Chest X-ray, AP view. Patient: 73 years old, sex F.
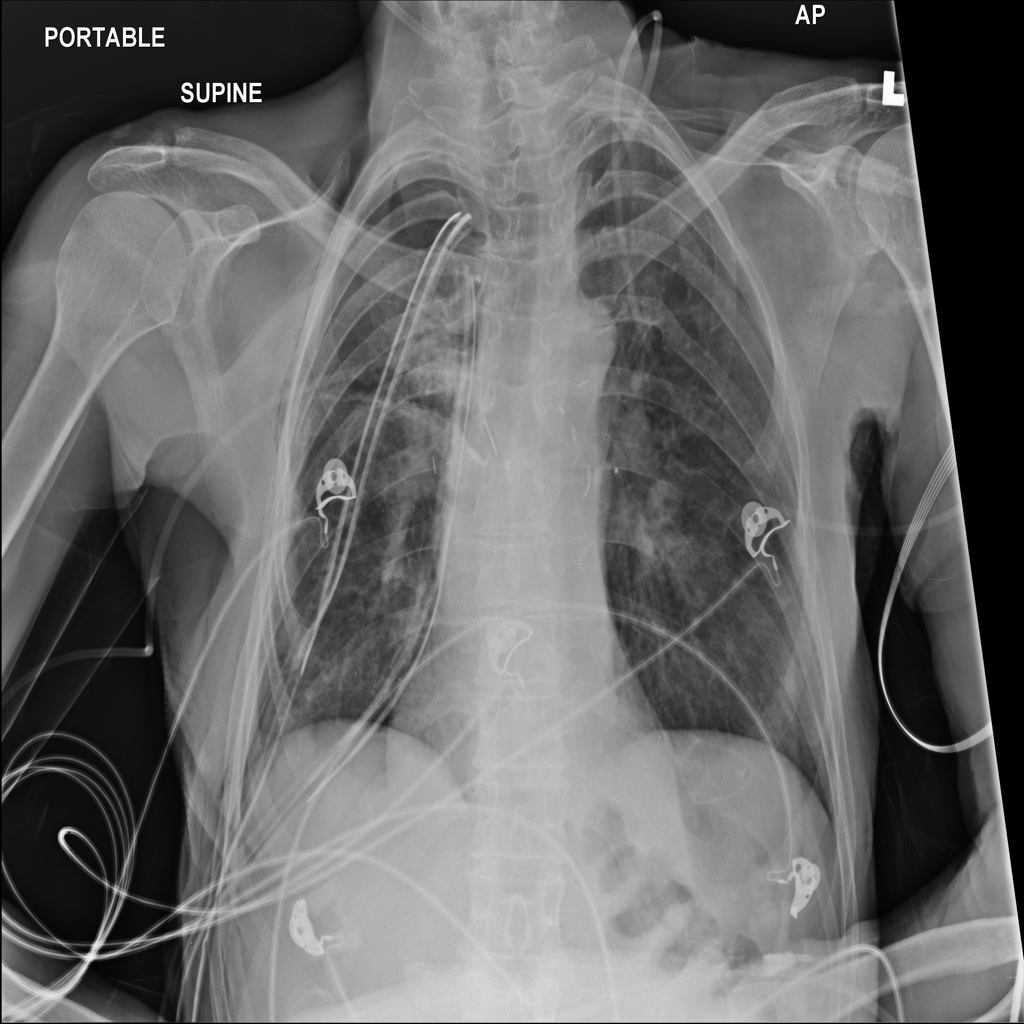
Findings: No Finding